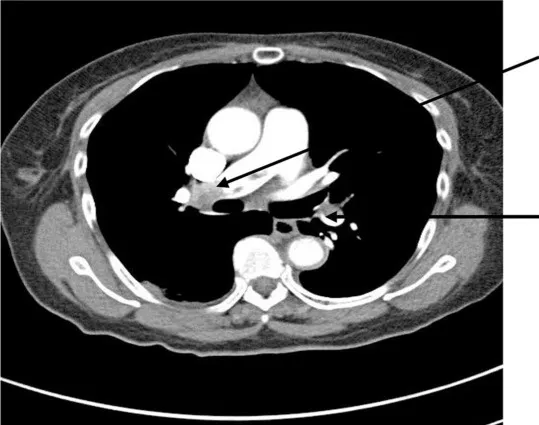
CT angiogram showing bilateral pulmonary emboli.
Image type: radiology (ct)